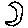
Label: moon